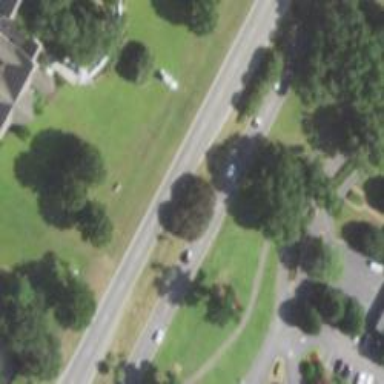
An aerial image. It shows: Trunk highway.